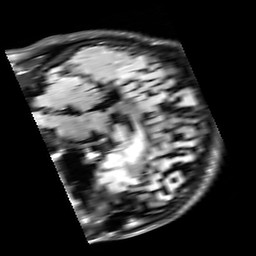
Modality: FLAIR
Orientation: sagittal
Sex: male
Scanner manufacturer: siemens
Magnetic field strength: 3 T
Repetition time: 10 s
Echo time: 0.09 s